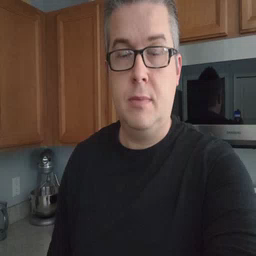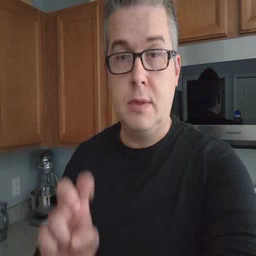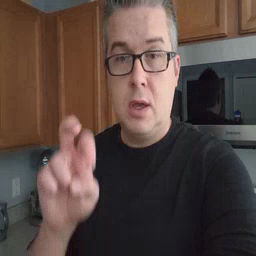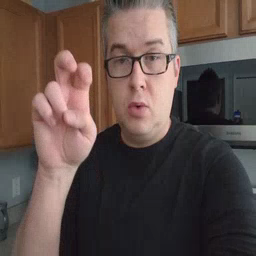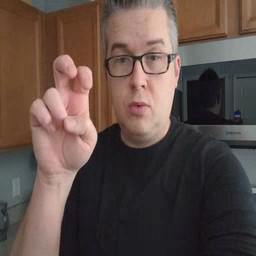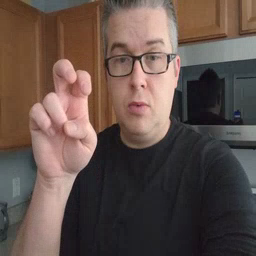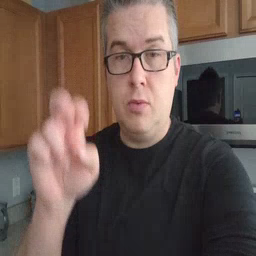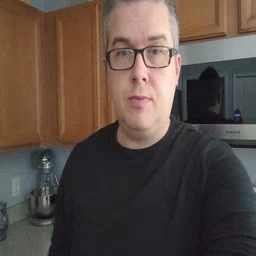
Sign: stairs